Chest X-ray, PA view. Patient: 39 years old, sex M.
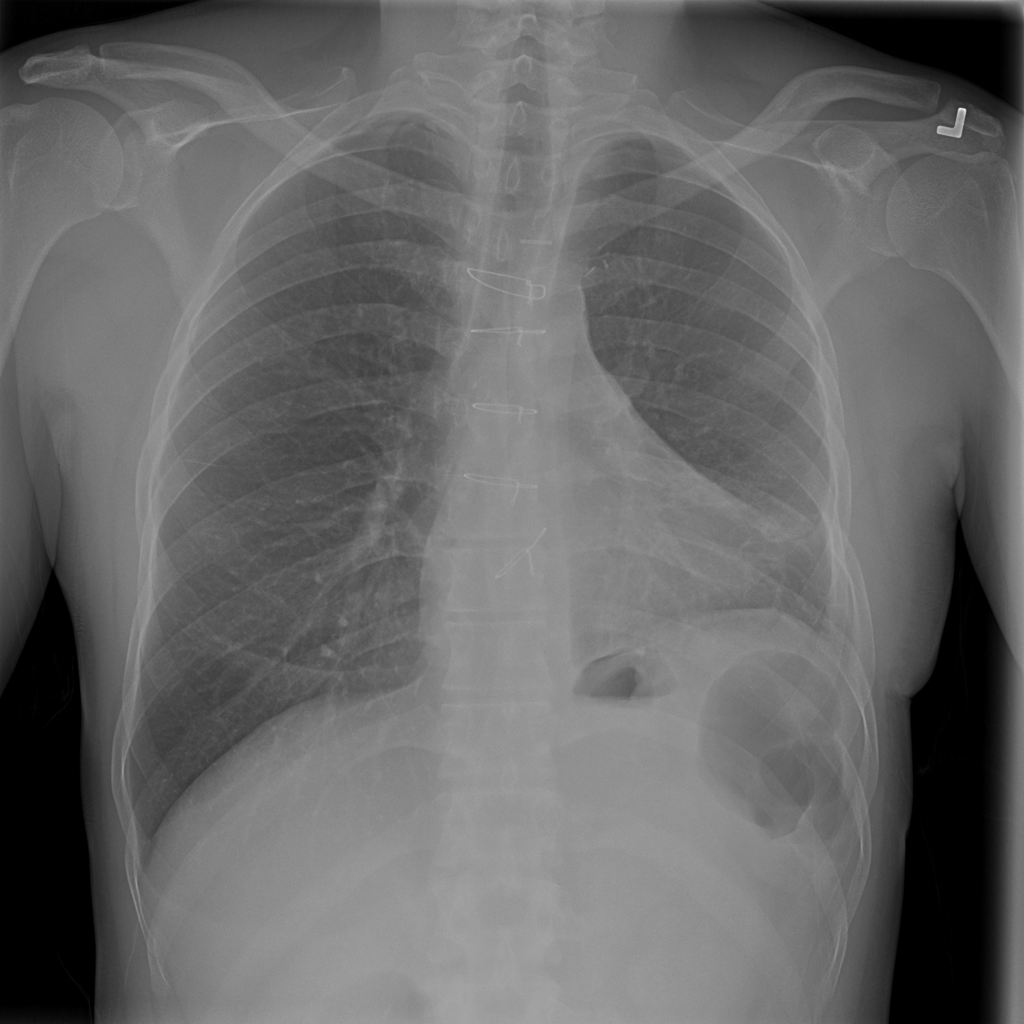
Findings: Atelectasis, Infiltration